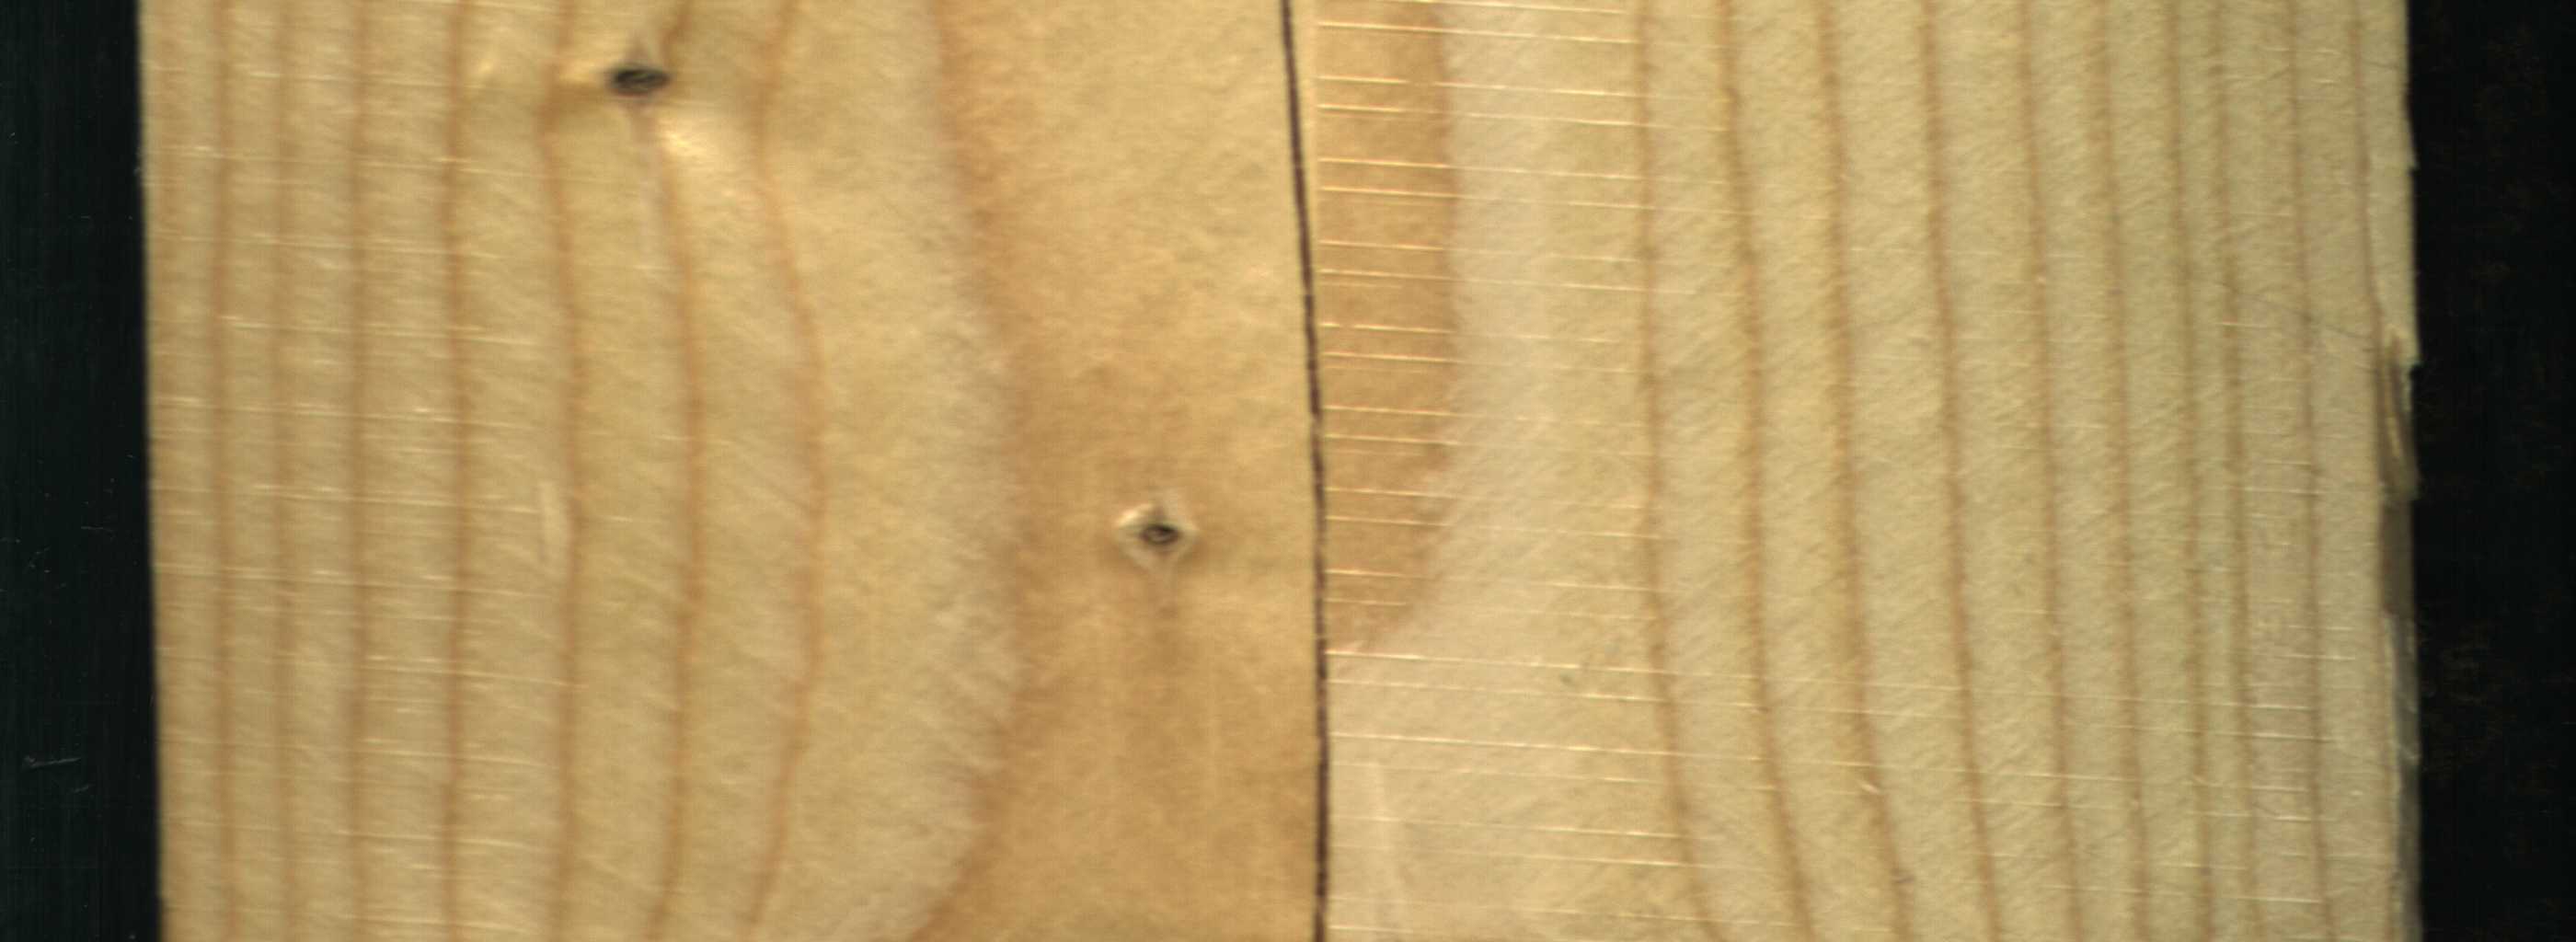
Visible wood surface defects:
Crack
Live_Knot
Live_Knot